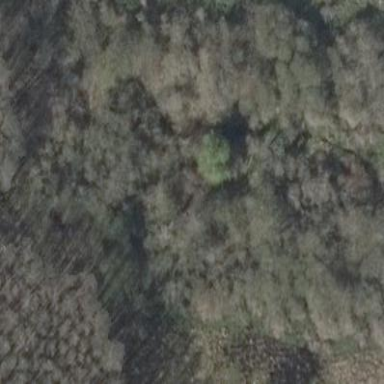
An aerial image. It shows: Forest with broadleaved trees that are deciduous.